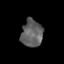
Tissue: prostate
Cell type: T cells
Senescence score: 0.3534
Nuclear area (px): 571
Mean DAPI intensity: 96.625